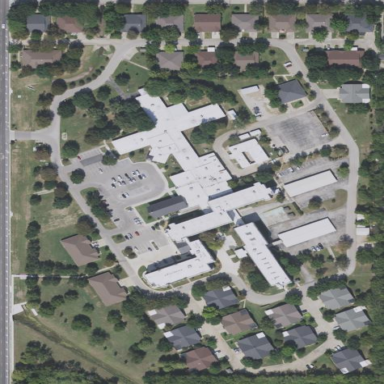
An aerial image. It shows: Healthcare facility identified as hospital.